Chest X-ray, PA view. Patient: 44 years old, sex M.
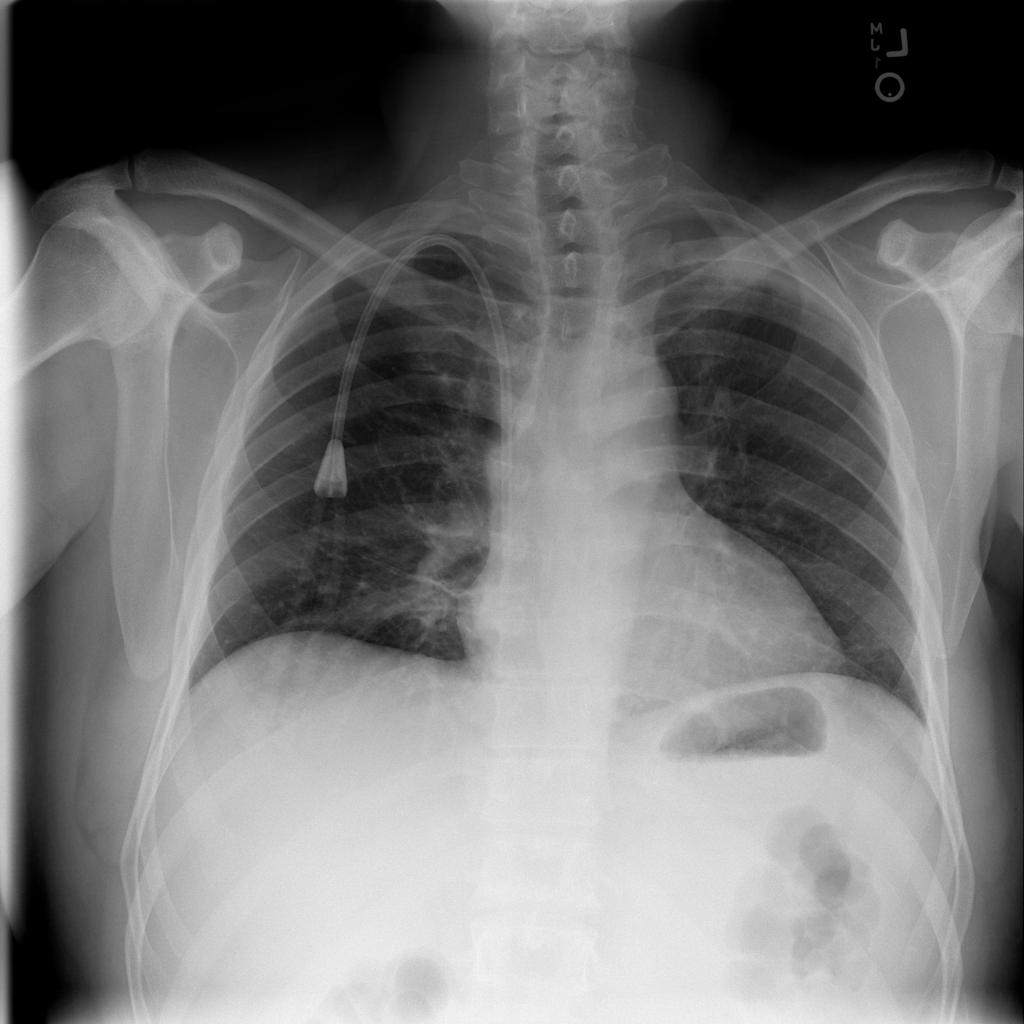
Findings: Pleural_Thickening